Aerial crown-view tile of a tropical tree (Barro Colorado Island, Panama), acquired 20240611:
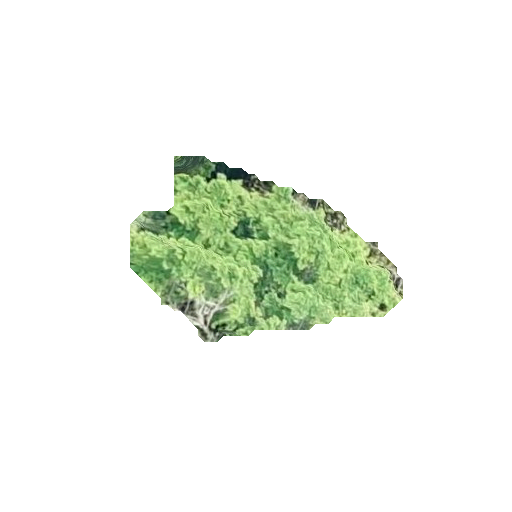
Species: Terminalia oblonga
GBIF accepted scientific name: Terminalia oblonga
Crown area: 50.495 m²